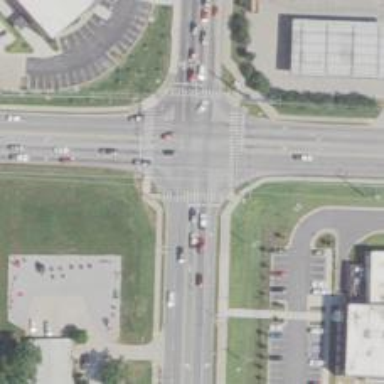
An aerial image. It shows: Crossing on the road.